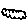
Label: cloud